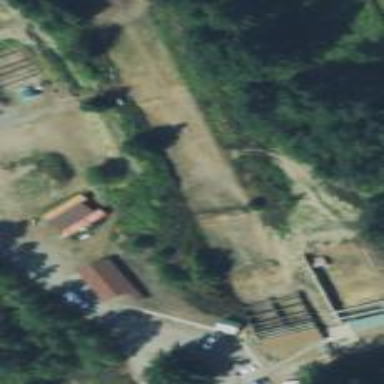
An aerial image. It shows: Shooting range on leisure land pitch.